Question: My Android app comprises several activities: 'M' (main or root), 'A', 'B', 'C'...
Below is a possible activity navigation graph:

When my root activity 'M' is being initialized, I cache some parameters (like screen dimensions) as static variables in special class 'MyUtils' to use them later in other activities.
The Kaboom happens when I press Home button in activity say 'C' and then launch a dozen applications. When I return back to my application, it appears that everything has been destroyed. 'C.onCreate' method is being called, but cached parameters appears to be reset.
I would like to start from 'M', not from 'C' after Android has devastated my application after a long pause. How can I achieve this?
I thought of something like this:
'''
// to be put into all my activities but M:
public void onCreate(Bundle savedInstanceState) {
super.onCreate(savedInstanceState);
if (MyUtils.GetScreenWidth() == -1)
{
// seems like Android killed my app
finish();
return;
}
// Normal initialization.
// Use MyUtils.GetScreenWidth() to align my ui elements.
}
'''
...but I'm not sure that it's the best way. What would you suggest?
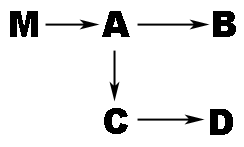
Answer: To be honest, I would do the same or something similar to what you're doing. A possibly better idea is to have a static 'MyUtils.initialize()' method, perhaps taking in an application context parameter, that is called at each 'onCreate()' of each Activity that uses MyUtils.
Either that, or store the values each in a 'SharedPreference'.